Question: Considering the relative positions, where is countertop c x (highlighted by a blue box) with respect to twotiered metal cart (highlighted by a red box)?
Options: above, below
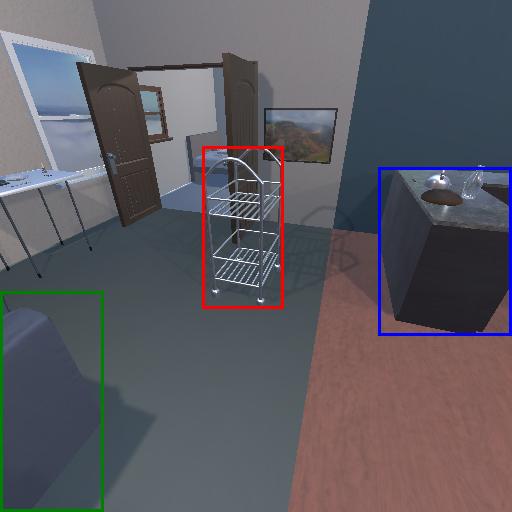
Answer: above